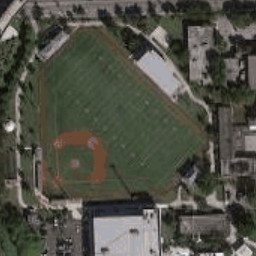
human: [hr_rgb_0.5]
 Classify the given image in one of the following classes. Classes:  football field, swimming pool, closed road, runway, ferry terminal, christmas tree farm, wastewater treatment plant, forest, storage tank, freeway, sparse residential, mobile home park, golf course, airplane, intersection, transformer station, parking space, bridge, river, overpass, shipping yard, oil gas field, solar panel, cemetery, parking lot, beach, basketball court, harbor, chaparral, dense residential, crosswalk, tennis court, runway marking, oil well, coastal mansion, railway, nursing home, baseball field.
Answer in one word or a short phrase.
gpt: football field